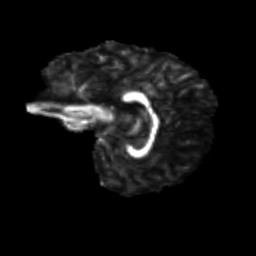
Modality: FA
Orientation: sagittal
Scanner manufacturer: siemens
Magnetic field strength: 3 T
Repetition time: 9.2 s
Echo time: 0.084 s